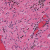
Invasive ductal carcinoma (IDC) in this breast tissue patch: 0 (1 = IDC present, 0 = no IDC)